Aerial crown-view tile of a tropical tree (Barro Colorado Island, Panama), acquired 20250414:
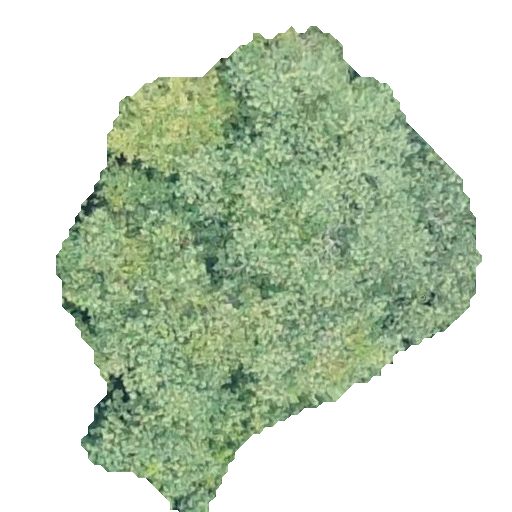
Species: Hieronyma alchorneoides
GBIF accepted scientific name: Hieronyma alchorneoides
Crown area: 191.622 m²